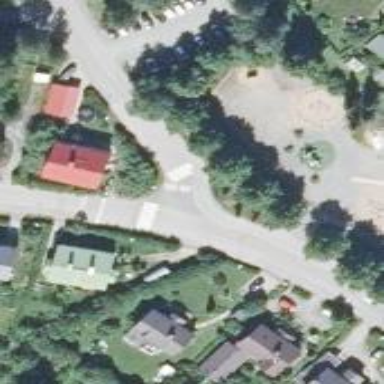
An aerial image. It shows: Crossing road.